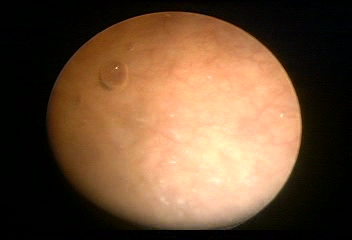
Modality: WLC
Class: Foreign bodies
Subclass: AirBubble
Bladder cancer association: No
Annotated structures: Air bubble